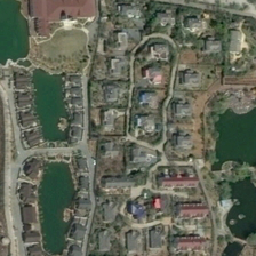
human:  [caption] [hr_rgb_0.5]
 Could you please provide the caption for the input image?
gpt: The resort has lakes and residential houses.

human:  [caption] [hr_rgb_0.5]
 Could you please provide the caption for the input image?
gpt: grey houses stands in this resort as well as several green ponds .

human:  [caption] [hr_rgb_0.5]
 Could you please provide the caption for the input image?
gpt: in the resort there are some well organized lakes and houses.

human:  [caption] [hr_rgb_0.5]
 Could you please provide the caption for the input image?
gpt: There are some lakes and well decorated houses in the resort.

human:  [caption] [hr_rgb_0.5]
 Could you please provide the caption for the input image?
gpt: The lake and house in the resort are well decorated.